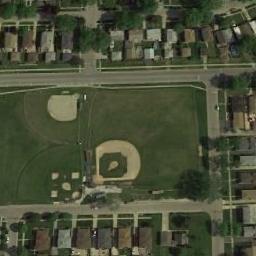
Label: baseball_diamond